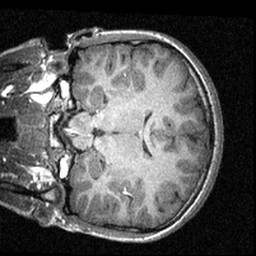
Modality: T1w
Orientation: coronal
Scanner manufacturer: siemens
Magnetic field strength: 3 T
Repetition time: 1.57 s
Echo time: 0.00304 s